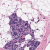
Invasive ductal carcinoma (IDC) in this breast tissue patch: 0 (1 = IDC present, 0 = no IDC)